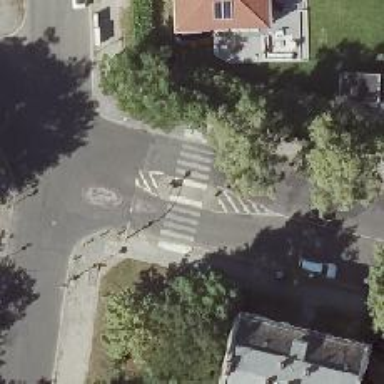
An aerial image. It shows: Marked zebra crossing with pedestrian island.